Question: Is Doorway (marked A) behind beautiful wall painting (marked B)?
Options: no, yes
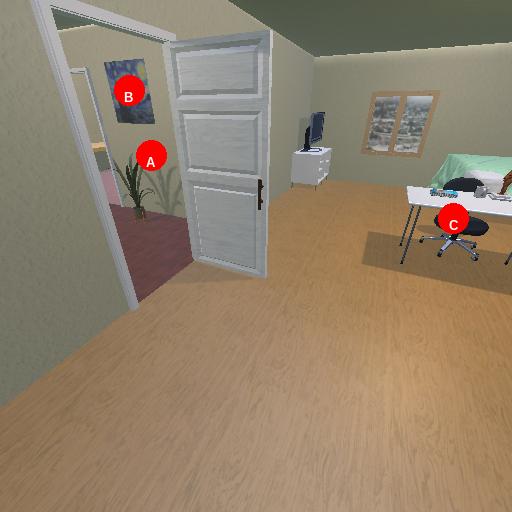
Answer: no